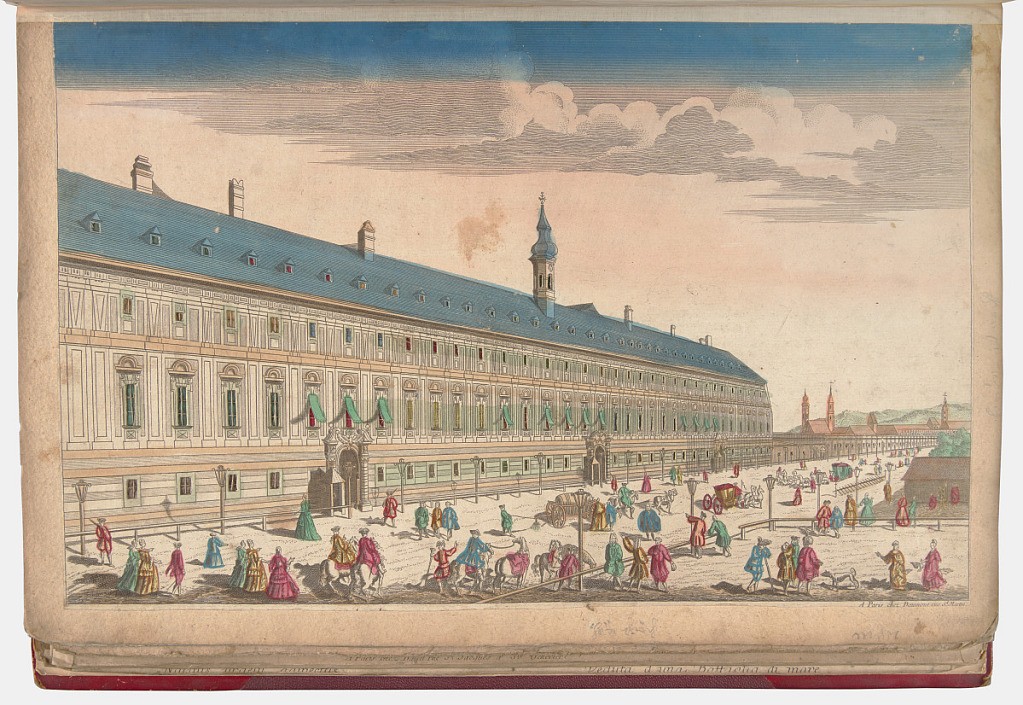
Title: Le Palais de Cesar dans le Faubourg a Vienne appellé Favorita (The Caesar's Palace outside Vienna, called Favorita)
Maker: Chez Daumont, active 18th century
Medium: Hand-colored etching on paper; verso: fabric adhered with thread
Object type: Bound print
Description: Perspective view of the Habsburg royal palace, known as Favorita, in the outskirts of Vienna. Viewed obliquely, the palace extends from right to left, receding towards the distance at right. The blue-roofed structure features a small pointed tower and cut-out windows with fabric and thread visible through the openings. The flat area in front of the palace is crowded with figures, with strolling pedestrians, carriages, and men on horseback. Above the scene, a layer of clouds sits below a bright blue sky along the upper margin. Printed along bottom margin: A Paris chez Daumont rue St. Martin

Verso: Patches of colored fabric, visibly attached with thread. Printed label: 65e. VUE D'OPTIQUE Représentant / Le Palais de Cesar dans le Faubourg a Vienne appellé Favorita.